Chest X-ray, AP view. Patient: 62 years old, sex M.
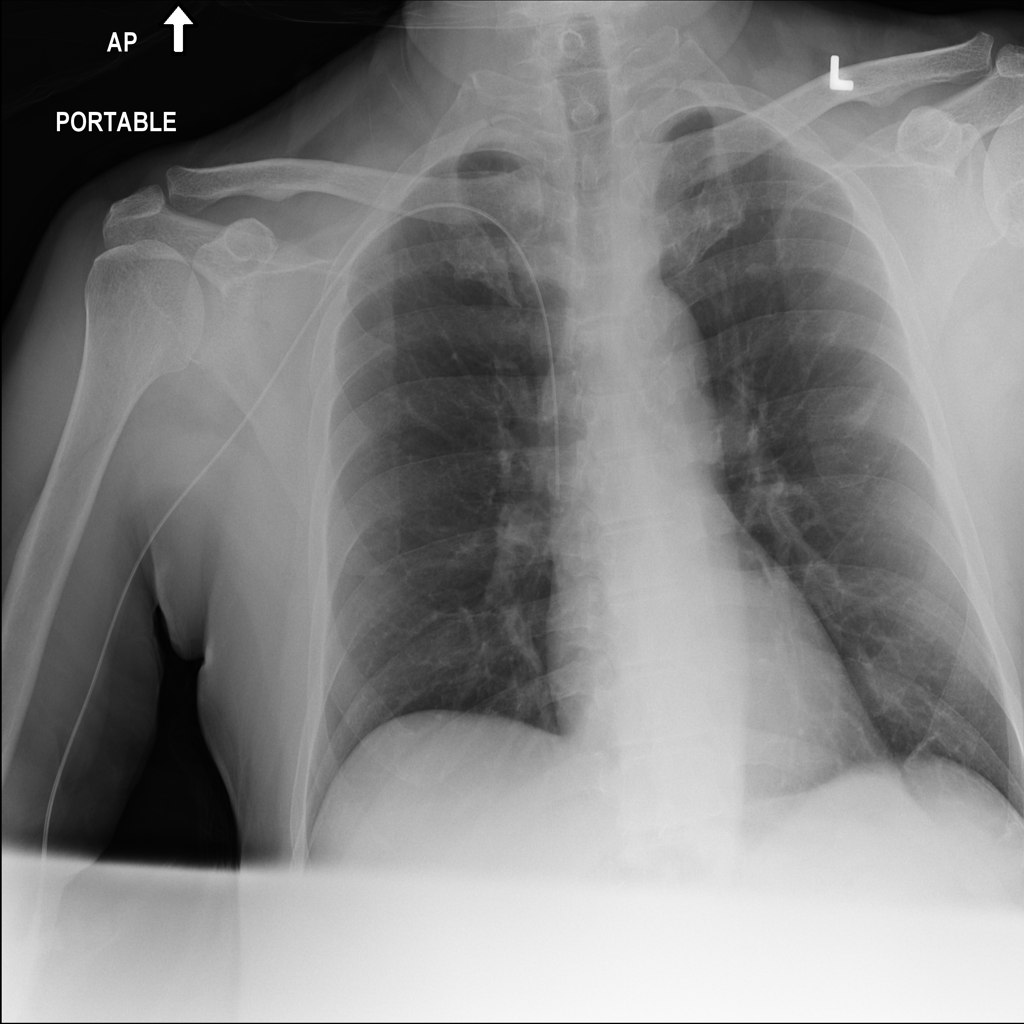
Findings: No Finding